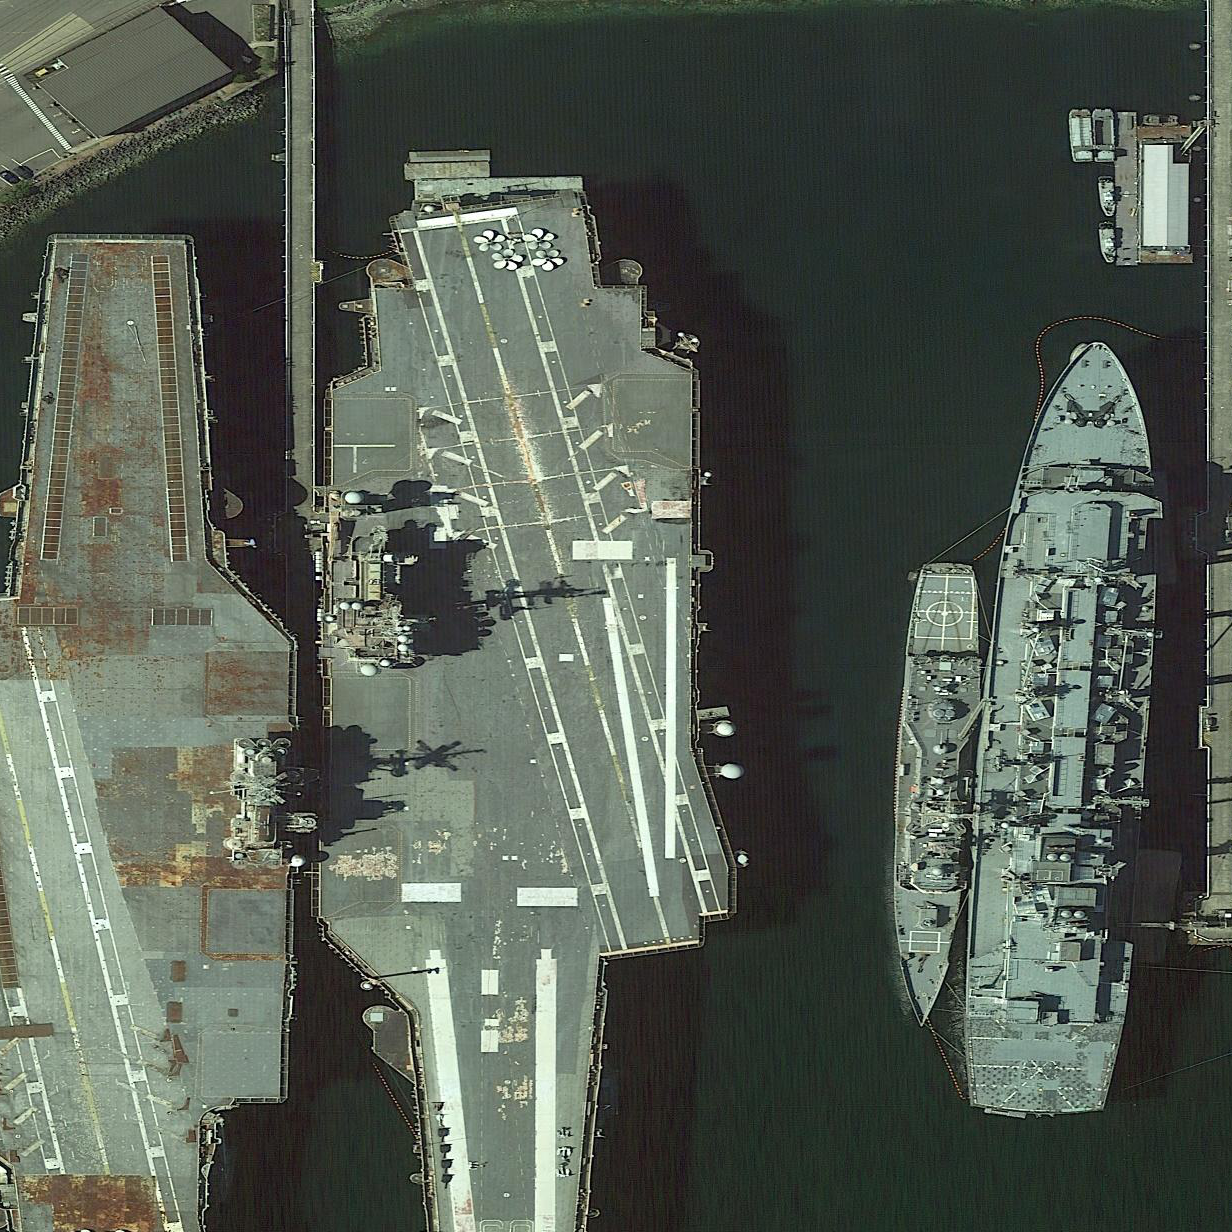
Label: aircraft_carrier